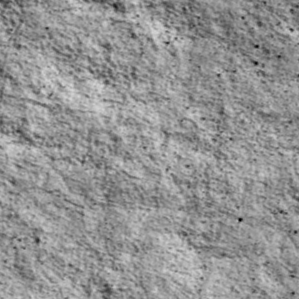
Label: non_frost